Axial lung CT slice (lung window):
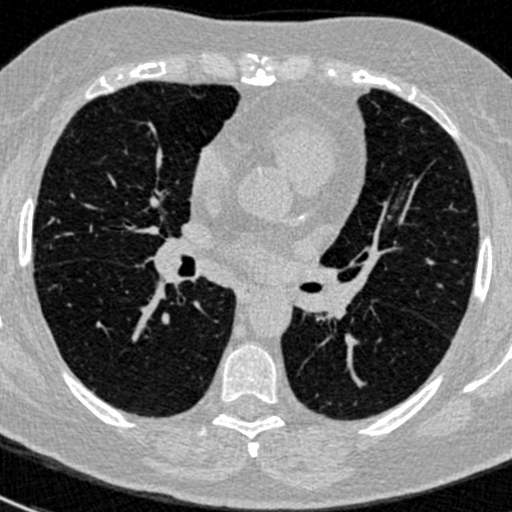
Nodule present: no